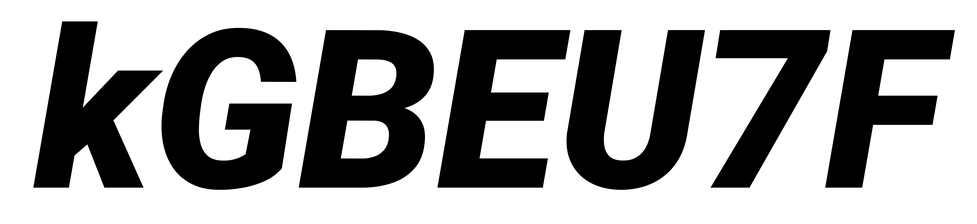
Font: Roboto-Italic_Black_Italic